Question: I have to select checkboxes besed on group column values. If you see below gridview, column 3 (GroupNo) has 1,1,1,1,2,2,2,2....etc (. ).
Now My question is.
In every sectio/Group User must and should select minimun 2 check boxes. so If user select only one check box we need to show a pop up message as " Please select One more check box in that particular section" If User skips the message and move to next section we have to show the same message. We have to force the user to select more than one checkbox in the same section.
Mainly our intention is the check boxes whatever user selected in each section/Group belongs to one Category.
Please help me in this requirement. Thanks in advance.

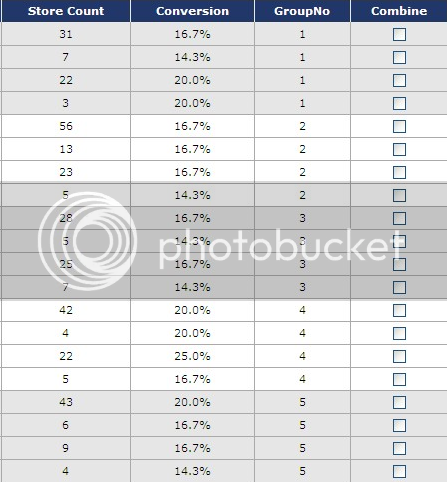
Answer: you need to use 'custom Validator' and need to check this in code behind to iterate gridview rows
Something like you need to add more checks.....
'''
int GroupCount = 0;
for (int count = 0; count < grd.Rows.Count; count++)
{
int GroupNo = ((label)grd.Rows[count].FindControl("yourGroupNoLable")).Text;
if (((CheckBox)grd.Rows[count].FindControl("yourCheckbox")).Checked)
{
GroupCount = GroupCount + 1;
}
}
'''